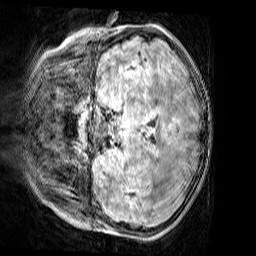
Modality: FLAIR
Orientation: coronal
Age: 12
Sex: female
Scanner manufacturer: siemens
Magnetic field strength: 3 T
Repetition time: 5 s
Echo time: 0.388 s